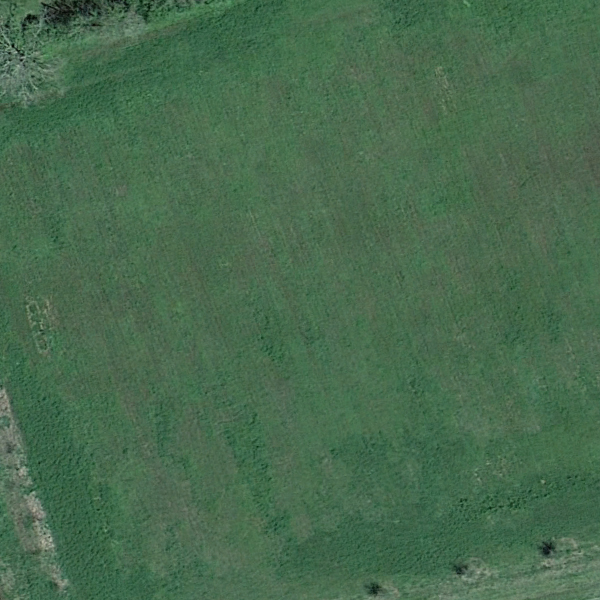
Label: Meadow